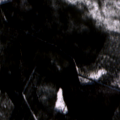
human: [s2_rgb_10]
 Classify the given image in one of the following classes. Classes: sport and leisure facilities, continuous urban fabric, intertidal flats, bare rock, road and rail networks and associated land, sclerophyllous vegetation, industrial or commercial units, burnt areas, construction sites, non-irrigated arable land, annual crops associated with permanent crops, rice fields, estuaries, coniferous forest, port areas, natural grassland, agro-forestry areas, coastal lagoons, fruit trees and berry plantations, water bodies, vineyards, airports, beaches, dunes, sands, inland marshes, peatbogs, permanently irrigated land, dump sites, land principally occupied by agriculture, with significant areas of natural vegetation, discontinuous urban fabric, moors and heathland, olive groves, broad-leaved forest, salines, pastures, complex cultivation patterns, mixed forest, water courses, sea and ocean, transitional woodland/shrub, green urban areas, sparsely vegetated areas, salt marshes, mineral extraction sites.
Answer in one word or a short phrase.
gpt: coniferous forest, mixed forest, transitional woodland/shrub